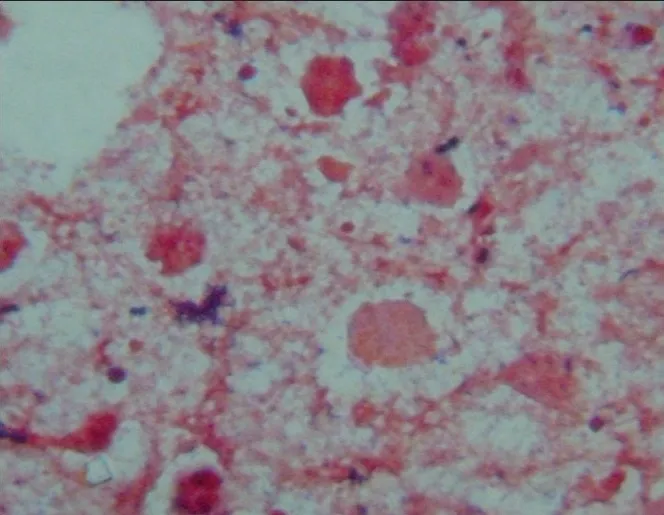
Gram stained smear showing oval, Gram positive cocci in pairs - arranged end to end.
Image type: pathology (h&e)